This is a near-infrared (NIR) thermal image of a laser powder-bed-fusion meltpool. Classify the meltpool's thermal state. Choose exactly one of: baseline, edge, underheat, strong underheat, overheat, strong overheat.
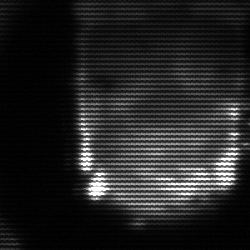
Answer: baseline